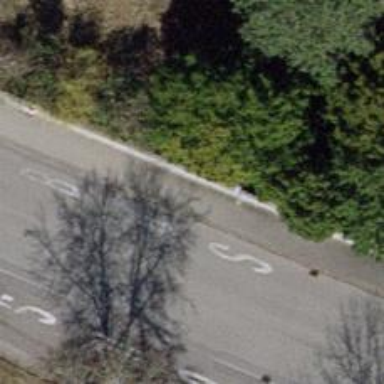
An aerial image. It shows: Bus stop with platform for public transport.